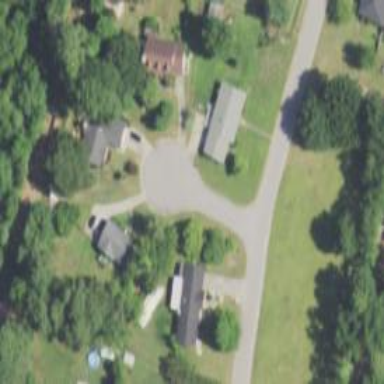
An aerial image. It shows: Residential road.